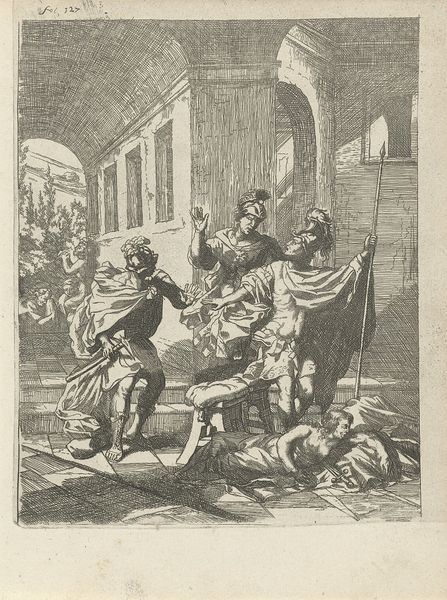
Titel: Dood van Lucretia
Künstler: Arnold Houbraken
Standort: Amsterdam
Institution: Rijksmuseum
Schlagwörter: arch, arches, feathers, fight, hands, hat, men, people, robes, soldier, soldiers, stairs, steps, stool, sword, white, window, bench, black, dark, gray, interior, lady, old, robe, room, three, wall, windows, woman, print, floor, perspective, pavement, feather, hand, man, roman, tree, background, building, landscape, street, trees, death, feet, helmet, knight, drawing, black and white, castle, coat, sketch, battle, dead, discovery, marble, city, ancient, cape, cloak, clothes, pose, rome, gate, ground, foot, engraving, legs, war, sandals, warrior, space, pine trees, guard, empire, dramatic, clothing, tan, gesture, togas, poor, staff, body, violence, anger, argument, kill, hallway, rom, tool, antike, leg, tiles, killing, massacre, murder, weapon, romans, tile, fallen, spear, killed, pike, knees, knights, stop, helmets, warriors, plaza, inside, stab, stabbed, lance, drwaing, helm, oath, quarrel, punishment, tunnel, emotional, pick, solider, capes, corridor, plume, cruel, brench, saving, porticus, protecting, legionnaire, firefight, preventing, centurio, soldiert, perspective'